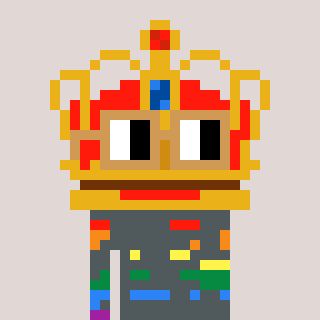
a pixel art character with square brown glasses, a crown-shaped head and a bluegrey-colored body on a warm background